Question: After two days of searching and trying I couldn't implement <URL> in java.
I need to fill (for example) 64-pixels into an square-8x8-image based on Hilbert curve. I did the same based on Zig-Zog curve, but (as I suppose to do some feature extraction) the <URL> is not satisfying.
Result:

Can anybody help me out?
for example if I gonna write a function to return indexing of square-matrix based on Zig-Zog curve, it would be like this:
'''
public class Source {
public static void main(String[] args) {
int matrixWidth = 4;
for (int col = 0; col < matrixWidth; col++){
for (int row = 0; row < matrixWidth; row++){
int[] temp = zigZog(row, col, matrixWidth);
System.out.println(temp[0] + ", " + temp[1]);
}
}
}
// >>> zig-zog indexing
public static int[] zigZog(int row, int col, int matrixWidth){
if (col%2 == 1){
int[] temp = {((matrixWidth -1) - row), col};
return temp;
} else {
int[] temp = {row, col};
return temp;
}
}
}
'''
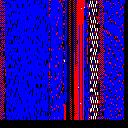
Answer: Well, it seems that nobody was interested in my Question, I have to do it on my own.
This code blew may return the indices order, based on Hilbert-Curve which I convert it from a python code, which was provided in <URL>:
'''
public class Source {
public static void main(String[] args) {
int current_square_num = 4;
int row_num = 2;
int col_num = 2;
int arg_num = 2;
char[][][][] hilbert_map = new char[current_square_num][row_num][col_num][arg_num];
// >>> 'a': {(0, 0): (0, 'd'), (0, 1): (1, 'a'), (1, 0): (3, 'b'), (1, 1): (2, 'a')}
hilbert_map[0][0][0][0] = '0';
hilbert_map[0][0][0][1] = 'd';
hilbert_map[0][0][1][0] = '1';
hilbert_map[0][0][1][1] = 'a';
hilbert_map[0][1][0][0] = '3';
hilbert_map[0][1][0][1] = 'b';
hilbert_map[0][1][1][0] = '2';
hilbert_map[0][1][1][1] = 'a';
// >>> 'b': {(0, 0): (2, 'b'), (0, 1): (1, 'b'), (1, 0): (3, 'a'), (1, 1): (0, 'c')}
hilbert_map[1][0][0][0] = '2';
hilbert_map[1][0][0][1] = 'b';
hilbert_map[1][0][1][0] = '1';
hilbert_map[1][0][1][1] = 'b';
hilbert_map[1][1][0][0] = '3';
hilbert_map[1][1][0][1] = 'a';
hilbert_map[1][1][1][0] = '0';
hilbert_map[1][1][1][1] = 'c';
// >>> 'c': {(0, 0): (2, 'c'), (0, 1): (3, 'd'), (1, 0): (1, 'c'), (1, 1): (0, 'b')}
hilbert_map[2][0][0][0] = '2';
hilbert_map[2][0][0][1] = 'c';
hilbert_map[2][0][1][0] = '3';
hilbert_map[2][0][1][1] = 'd';
hilbert_map[2][1][0][0] = '1';
hilbert_map[2][1][0][1] = 'c';
hilbert_map[2][1][1][0] = '0';
hilbert_map[2][1][1][1] = 'b';
// >>> 'd': {(0, 0): (0, 'a'), (0, 1): (3, 'c'), (1, 0): (1, 'd'), (1, 1): (2, 'd')}
hilbert_map[3][0][0][0] = '0';
hilbert_map[3][0][0][1] = 'a';
hilbert_map[3][0][1][0] = '3';
hilbert_map[3][0][1][1] = 'c';
hilbert_map[3][0][1][0] = '1';
hilbert_map[3][0][1][1] = 'd';
hilbert_map[3][1][1][0] = '2';
hilbert_map[3][1][1][1] = 'd';
double order = 3;
for (int col = 0; col < Math.pow(2, order); col++) {
for (int row = 0; row < Math.pow(2, order); row++) {
System.out.println("(" + row + ", " + col + "): " + point_to_hilbert(row, col, (int) order, hilbert_map));
}
}
}
public static int point_to_hilbert(int x, int y, int order, char[][][][] hilbert_map) {
int position = 0;
int current_square = 0 /* 'a' */;
for (int i = 0; i < order; i++) {
position = position << 2; // >>> position <<= 2
int quad_x;
int quad_y;
if ((x & (1 << i)) != 0) { // >>> quad_x = 1 if x & (1 << i) else 0
quad_x = 1;
} else {
quad_x = 0;
}
if ((y & (1 << i)) != 0) { // >>> quad_y = 1 if y & (1 << i) else 0
quad_y = 1;
} else {
quad_y = 0;
}
current_square = 0;
// >>> quad_position, current_square = hilbert_map[current_square][(quad_x, quad_y)]
char quad_position = hilbert_map[current_square][quad_x][quad_y][0];
current_square = Character.getNumericValue(hilbert_map[current_square][quad_x][quad_y][1]);
// >>> position |= quad_position
position = position | Character.getNumericValue(quad_position);
}
return position;
}
}
'''
Enjoy!